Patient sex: F
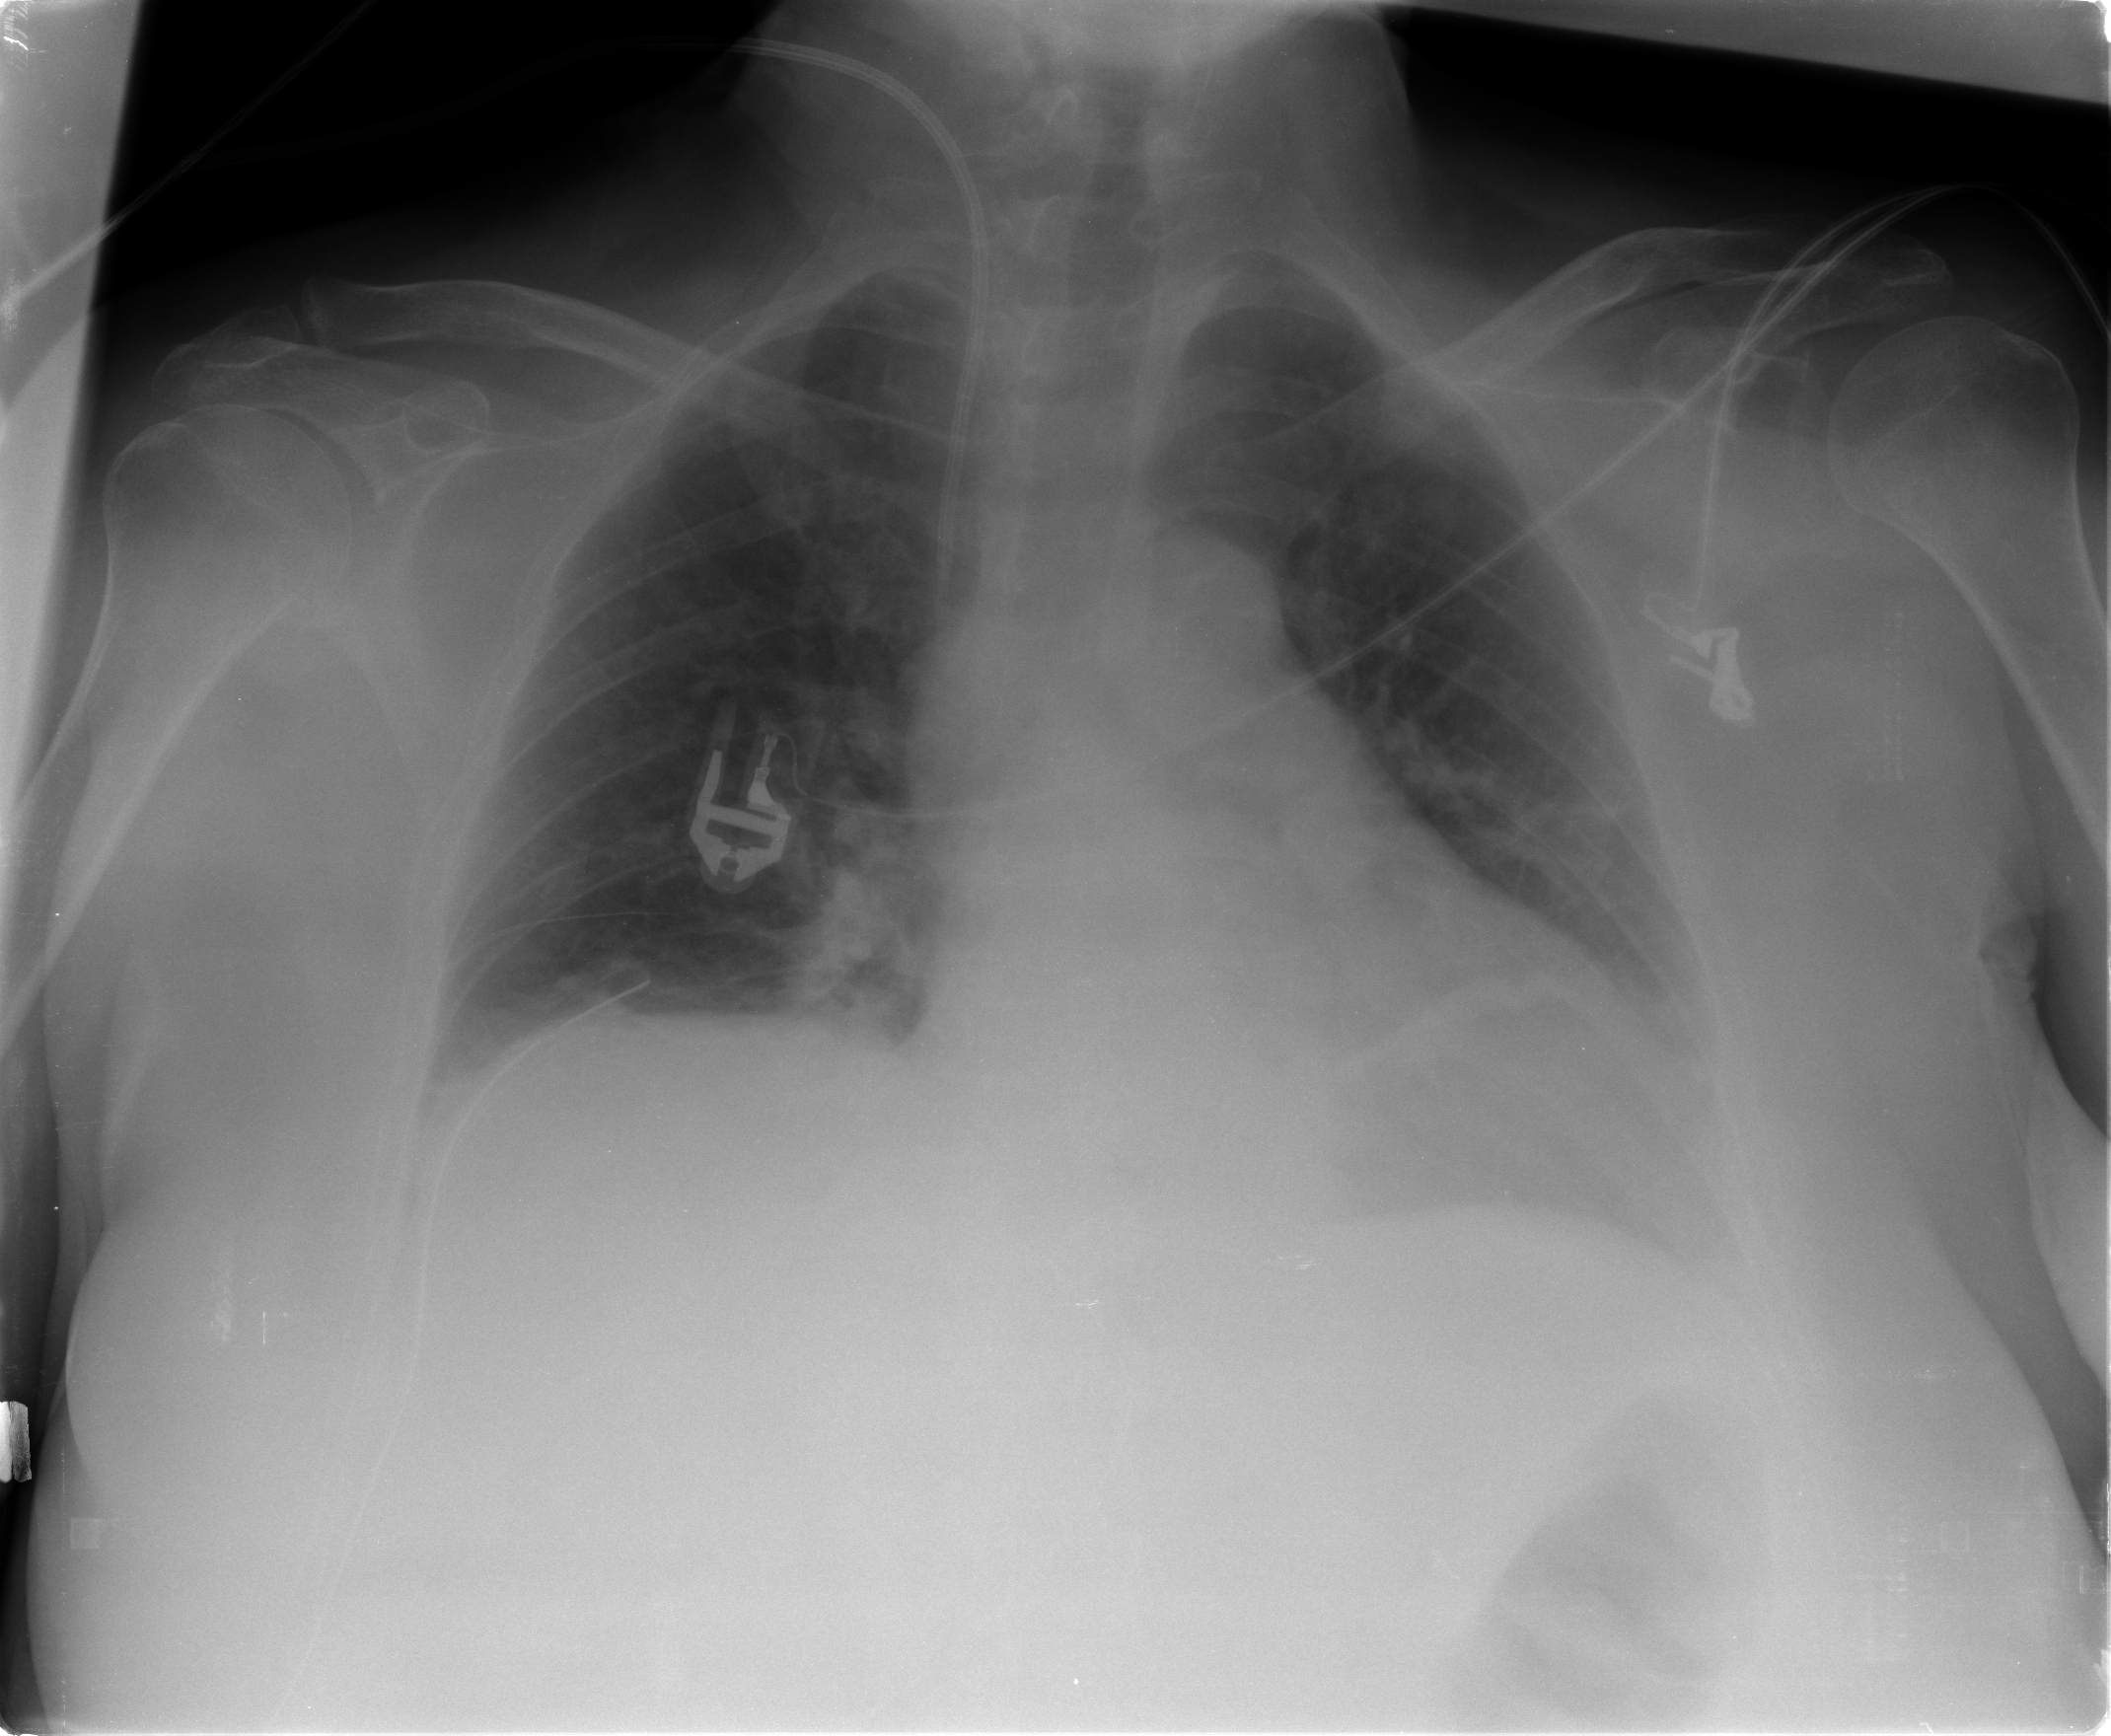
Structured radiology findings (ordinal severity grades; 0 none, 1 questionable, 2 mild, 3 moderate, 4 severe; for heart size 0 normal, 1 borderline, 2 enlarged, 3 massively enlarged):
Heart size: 1
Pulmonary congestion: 1
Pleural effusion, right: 0
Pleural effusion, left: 2
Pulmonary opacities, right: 0
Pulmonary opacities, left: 0
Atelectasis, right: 2
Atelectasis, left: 2